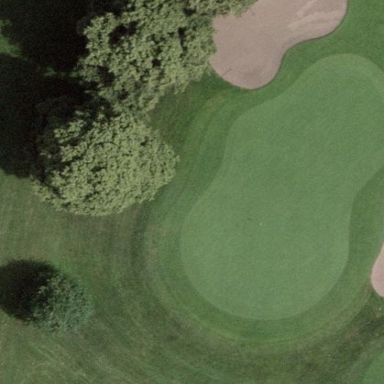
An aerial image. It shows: Golf green.